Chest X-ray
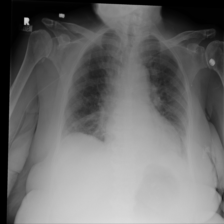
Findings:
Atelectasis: negative
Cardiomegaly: negative
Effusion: negative
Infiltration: positive
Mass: negative
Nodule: negative
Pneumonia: negative
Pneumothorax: negative
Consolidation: negative
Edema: negative
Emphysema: negative
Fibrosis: negative
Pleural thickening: negative
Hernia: negative